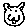
Label: cat